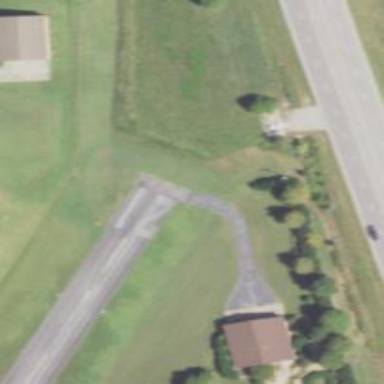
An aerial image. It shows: Runway surface made of asphalt at airport.